Question: I'm trying to display category labels on the x-axis on a bar chart but can't work out how to do this. Here's the HTML and JS:
'''
<!DOCTYPE html>
<html xmlns="http://www.w3.org/1999/xhtml">
<head>
<title></title>
</head>
<body>
<div id="chart"></div>
<script src="js/thirdParty/jquery.js"></script>
<script src="js/thirdParty/kendo.all.min.js"></script>
<script>
$(function () {
$("#chart").kendoChart({
legend: {
visible: false
},
seriesDefaults: {
type: "column"
},
series: [{
name: "Category A",
data: [5]
}, {
name: "Category B",
data: [20]
}, {
name: "Category C",
data: [10]
}],
})
});
</script>
</body>
</html>
'''
The following screen shot highlights in a red box where I am trying to put the labels:

Any help would be appreciated.
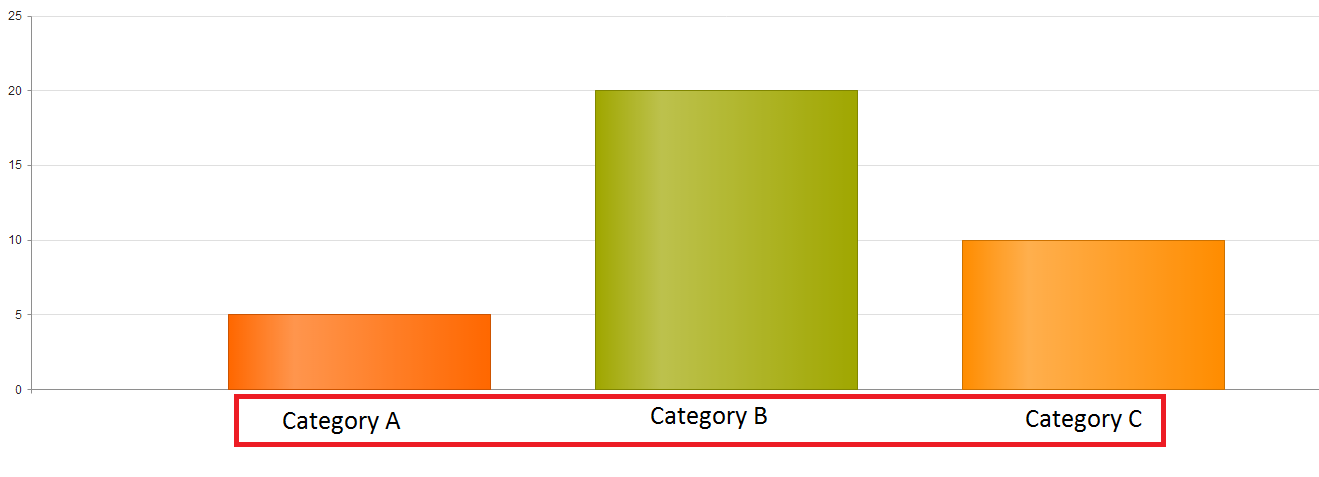
Answer: In your case, you have provided 3 series. if you were intention was to create single series with three different X plot points, then the right way to do that is as below:
'''
$("#chart2").kendoChart({
legend: {
visible: true
},
seriesDefaults: {
type: "column"
},
series: [{
data: [5,10,20]
}],
categoryAxis: [{
categories: ["Category A", "Category B","Category C"]
}]
});
'''
What I have done is - I have said that Xaxis will have 3 plot points and the series contains a single array data with 3 y plot points.
here is the JSBin - <URL>
Hope this helps.